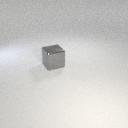
large gray metal cube